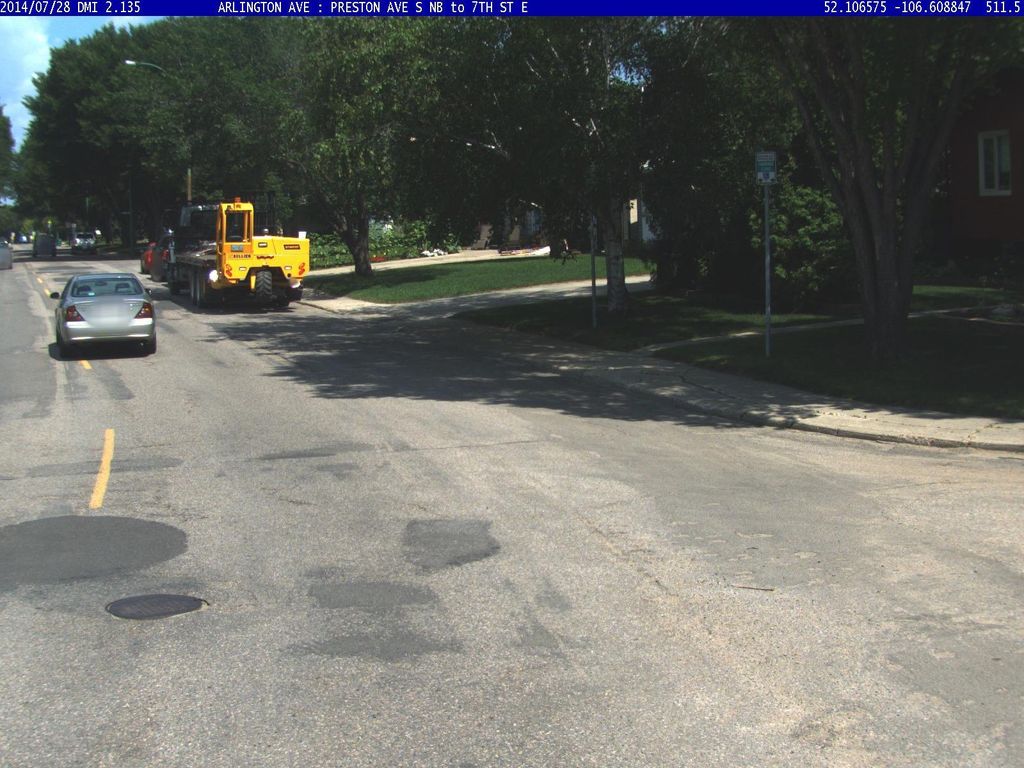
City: saskatoon